Question: My markup page contains 2 elements as follows:
'''
html {
width: 100%;
height: 100%;
}
Body {
height: 100%;
width: 100%;
}
div#bg {
height:320px;
width:850px;
margin: auto;
background-color: blue;
}
#black {
position: absolute;
background-color: black;
width:33%;
height:13%;
margin:90px auto 0;
}
...
<ul id="black"></ul>
<div id="bg"></div>
'''
<URL>
I want to place 'black' inside 'bg', centered 13% below its top margin. Unfortunately I can't get 'black' centered ! What I'm getting is:

Can anyone tell me please how to center 'black' keeping 'bg' at its place?
Thanks
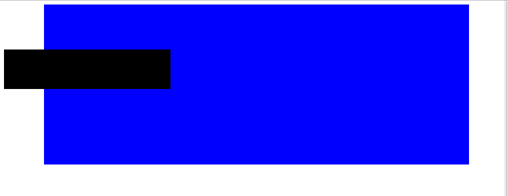
Answer: Change 'margin:90px auto 0;' to 'margin:90px 33.5% 0;'
As you use 'position:absolute', 'margin:auto' does not do what you would like to achieve anymore. I divided your container's width by two (33% / 2) and substracted it from the now relative left-position (50%), which is 50% - 16.5% = 33.5%.